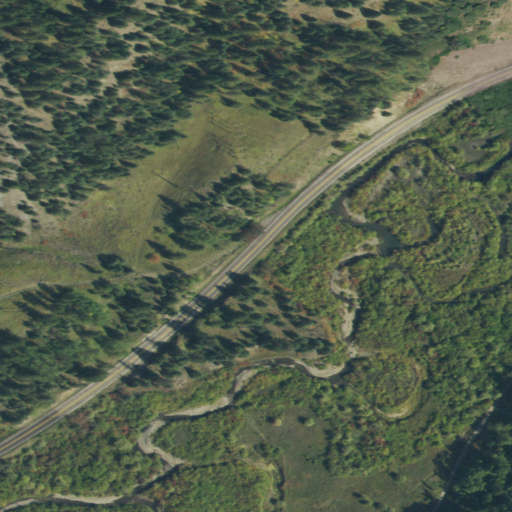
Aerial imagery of valley in Idaho named Number Cut Timber Canyon containing woody wetlands, evergreen forest, shrub, open development, herbaceous wetlands, low intensity development, and deciduous forest